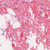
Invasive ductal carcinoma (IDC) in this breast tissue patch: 0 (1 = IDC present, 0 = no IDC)